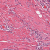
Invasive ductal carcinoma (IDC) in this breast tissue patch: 0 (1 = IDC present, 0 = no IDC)